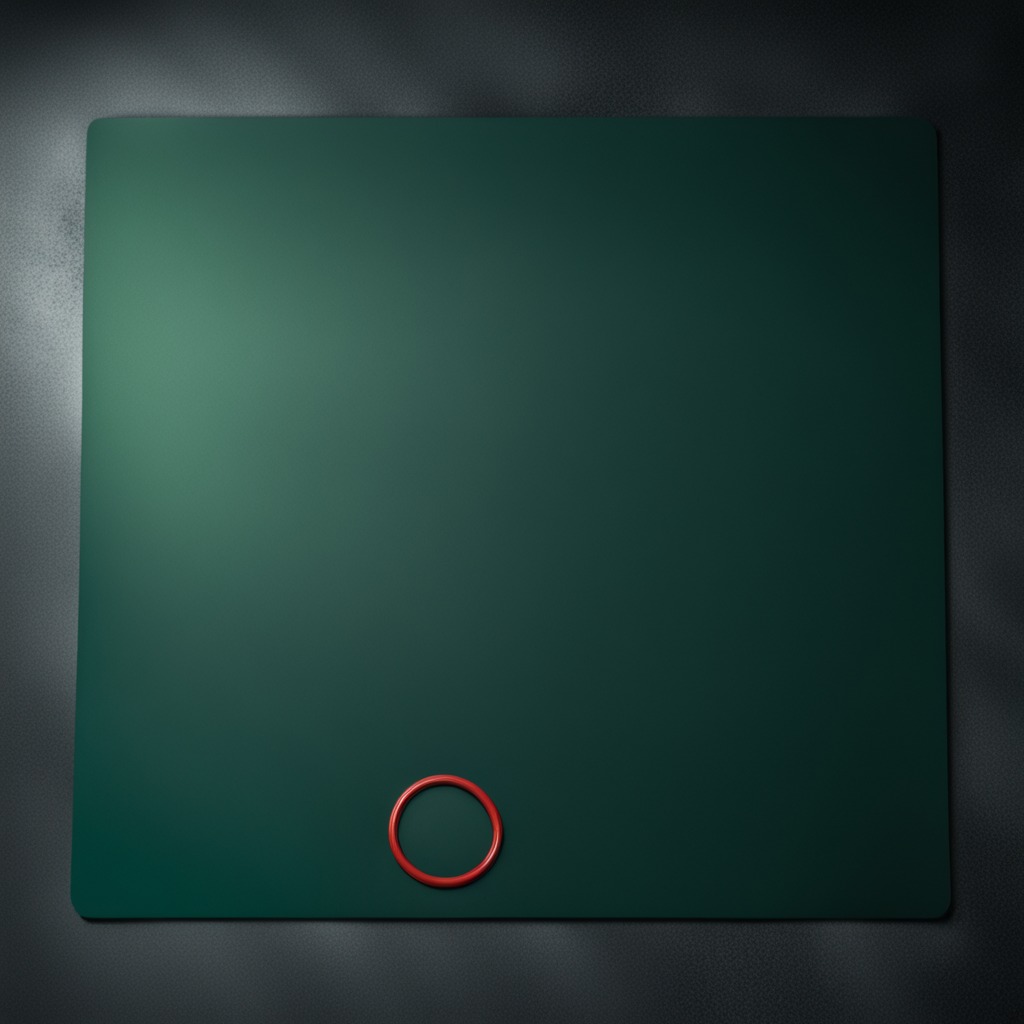
A rubber O-ring is lying on the granite tabletop.